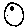
Label: moon